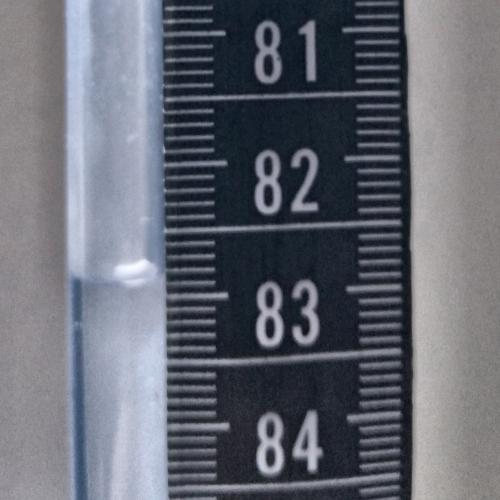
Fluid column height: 82.9 cm